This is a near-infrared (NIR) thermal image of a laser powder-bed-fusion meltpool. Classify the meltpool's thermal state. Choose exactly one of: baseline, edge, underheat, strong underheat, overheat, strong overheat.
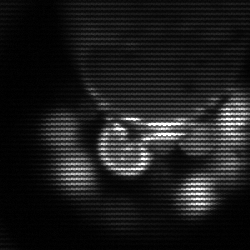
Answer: baseline